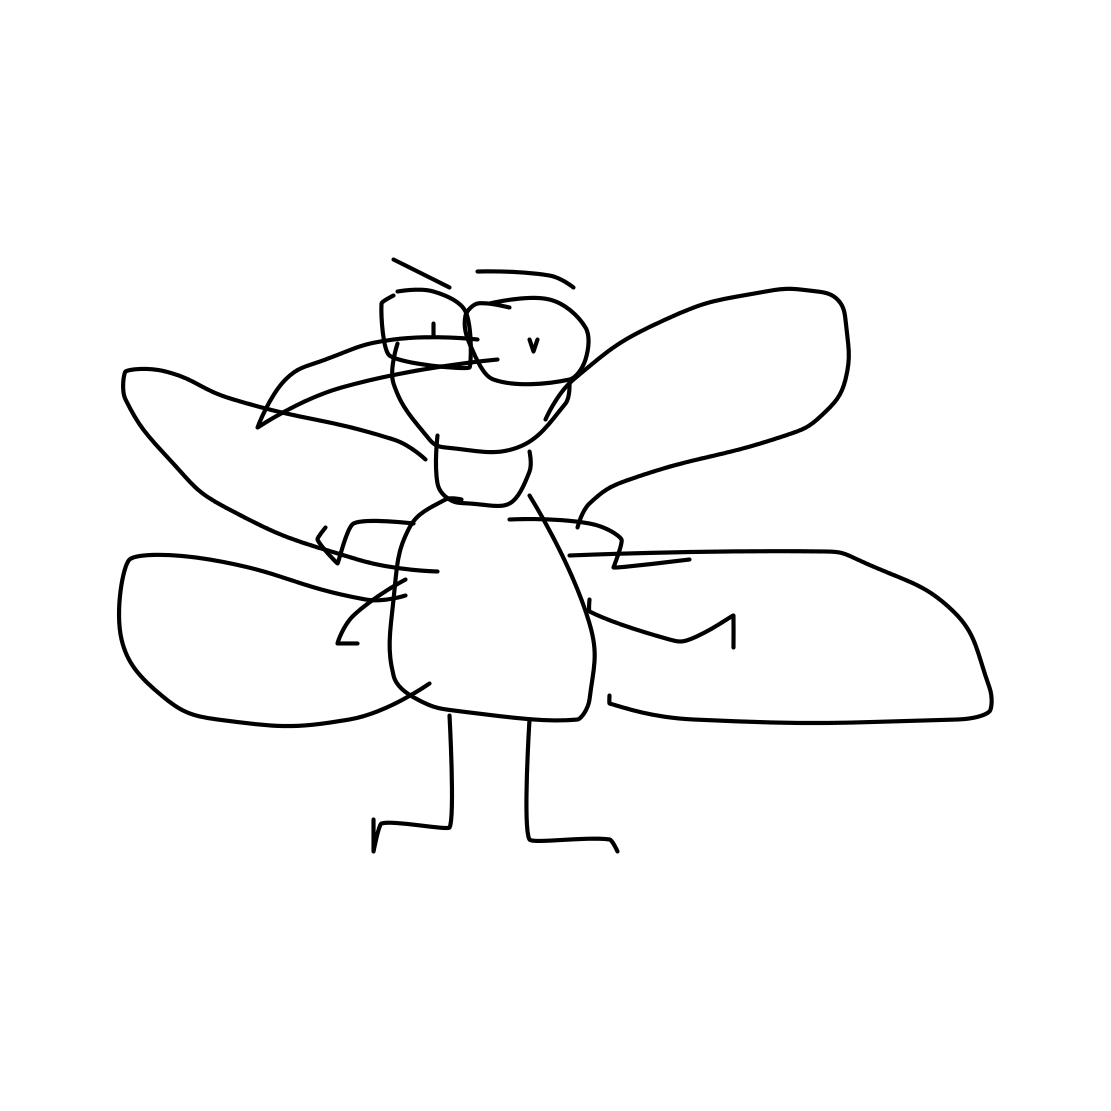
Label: mosquito